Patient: sex F, age 58
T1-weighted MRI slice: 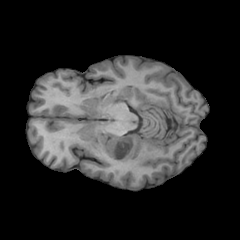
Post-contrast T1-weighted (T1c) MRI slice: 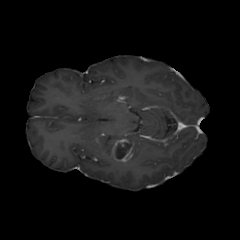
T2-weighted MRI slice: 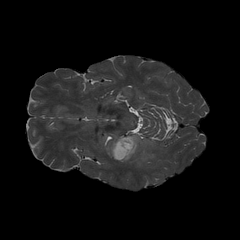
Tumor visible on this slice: yes
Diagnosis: Glioblastoma, IDH-wildtype
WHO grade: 4